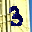
Label: 3